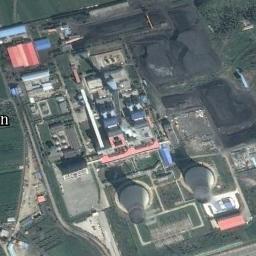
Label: thermal_power_station